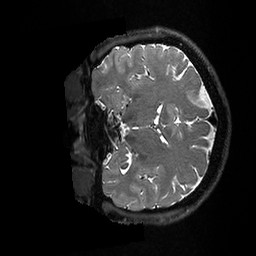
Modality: T2w
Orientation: coronal
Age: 30
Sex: male
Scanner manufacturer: ge
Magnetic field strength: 3 T
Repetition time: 3.202 s
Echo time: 0.05868 s